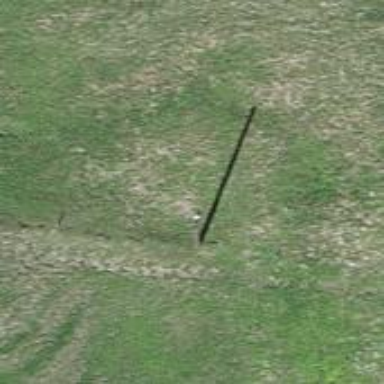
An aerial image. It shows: Utility pole used for power distribution.